Field crop: maize
Growth stage: 2
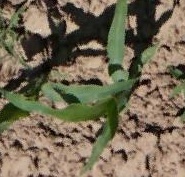
Species: maize